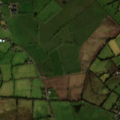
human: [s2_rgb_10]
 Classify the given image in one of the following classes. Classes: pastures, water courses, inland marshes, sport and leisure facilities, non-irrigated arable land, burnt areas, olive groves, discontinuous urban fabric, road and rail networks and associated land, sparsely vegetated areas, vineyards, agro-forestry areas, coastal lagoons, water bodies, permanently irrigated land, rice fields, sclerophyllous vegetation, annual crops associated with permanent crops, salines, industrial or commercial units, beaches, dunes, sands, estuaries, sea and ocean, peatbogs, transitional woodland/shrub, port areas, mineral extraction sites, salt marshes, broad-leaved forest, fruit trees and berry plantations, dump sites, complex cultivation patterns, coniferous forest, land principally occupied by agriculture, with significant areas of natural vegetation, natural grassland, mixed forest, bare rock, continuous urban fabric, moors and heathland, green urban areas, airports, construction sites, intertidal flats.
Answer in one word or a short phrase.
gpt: pastures